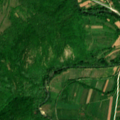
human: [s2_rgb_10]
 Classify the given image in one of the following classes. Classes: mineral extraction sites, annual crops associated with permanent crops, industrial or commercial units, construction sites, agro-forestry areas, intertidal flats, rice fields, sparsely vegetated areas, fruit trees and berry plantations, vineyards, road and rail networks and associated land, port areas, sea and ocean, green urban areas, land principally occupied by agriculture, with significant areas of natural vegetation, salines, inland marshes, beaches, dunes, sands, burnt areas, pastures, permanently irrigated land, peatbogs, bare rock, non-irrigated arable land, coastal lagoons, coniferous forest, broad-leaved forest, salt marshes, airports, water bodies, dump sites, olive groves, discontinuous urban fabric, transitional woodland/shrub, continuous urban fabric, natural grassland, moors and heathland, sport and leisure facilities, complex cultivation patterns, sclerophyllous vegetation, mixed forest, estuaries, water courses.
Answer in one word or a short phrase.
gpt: complex cultivation patterns, broad-leaved forest, transitional woodland/shrub